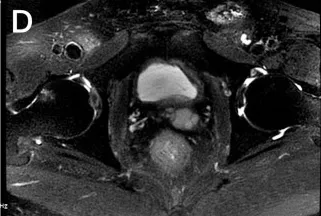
Chest CT and pelvic MRI after 5 circles etoposide chemotherapy. No visible recurrence shown on the pelvic MRI.
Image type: radiology (mri)